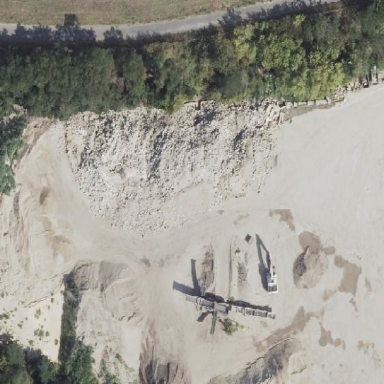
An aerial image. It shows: Quarry area.